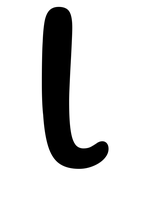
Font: Gluten_Regular